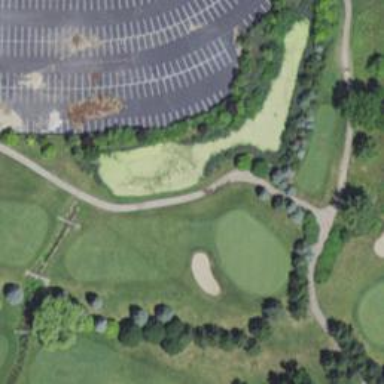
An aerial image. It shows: Path designated for golf carts.